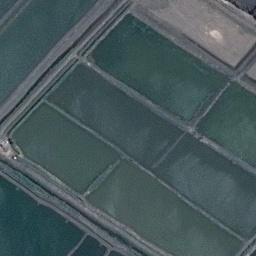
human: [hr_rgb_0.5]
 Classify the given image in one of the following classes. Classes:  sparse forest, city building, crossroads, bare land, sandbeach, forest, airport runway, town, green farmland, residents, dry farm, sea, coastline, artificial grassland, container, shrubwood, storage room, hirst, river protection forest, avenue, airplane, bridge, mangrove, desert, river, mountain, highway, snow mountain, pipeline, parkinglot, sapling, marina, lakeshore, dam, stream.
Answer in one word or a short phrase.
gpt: green farmland